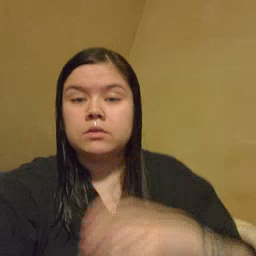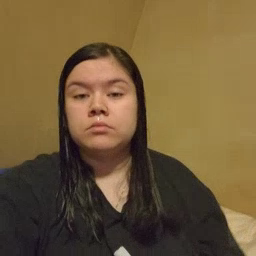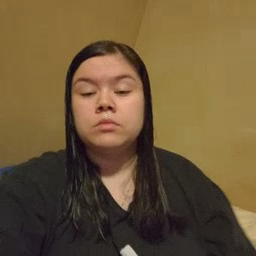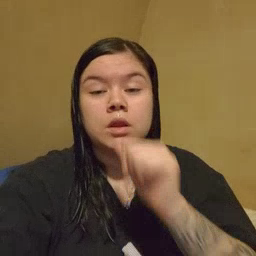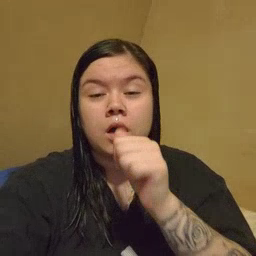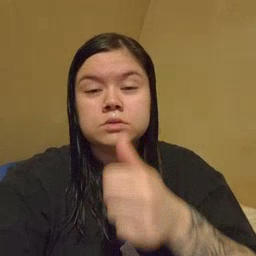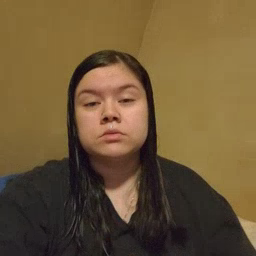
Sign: nuts